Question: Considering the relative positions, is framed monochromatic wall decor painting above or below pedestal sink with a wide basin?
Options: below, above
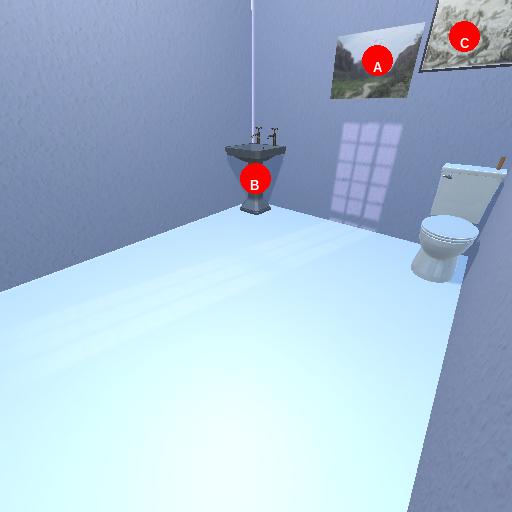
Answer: below